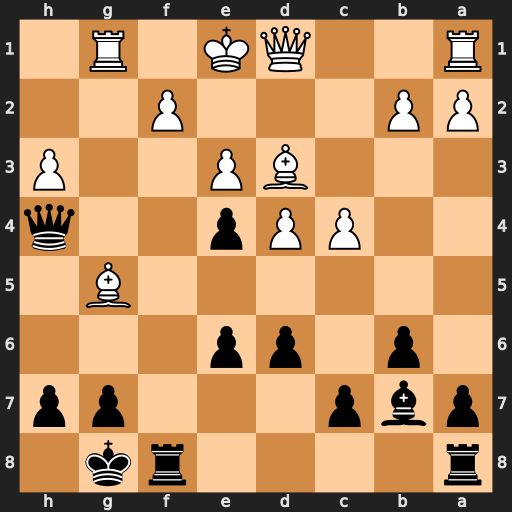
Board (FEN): r4rk1/pbp3pp/1p1pp3/6B1/2PPp2q/3BP2P/PP3P2/R2QK1R1
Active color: b
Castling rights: Q
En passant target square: -
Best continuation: Qxf2#